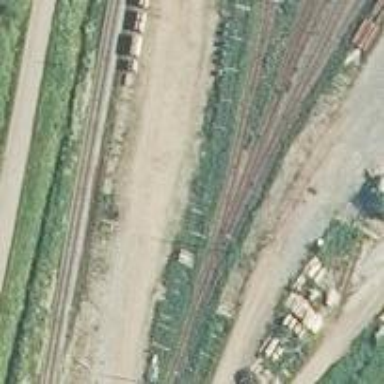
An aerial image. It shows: Railway yard in service.